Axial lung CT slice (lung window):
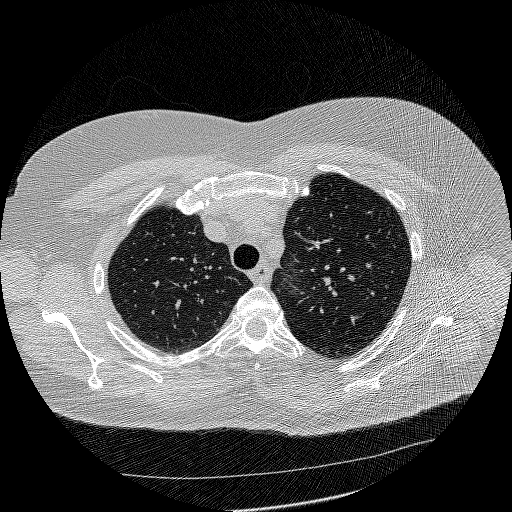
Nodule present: no